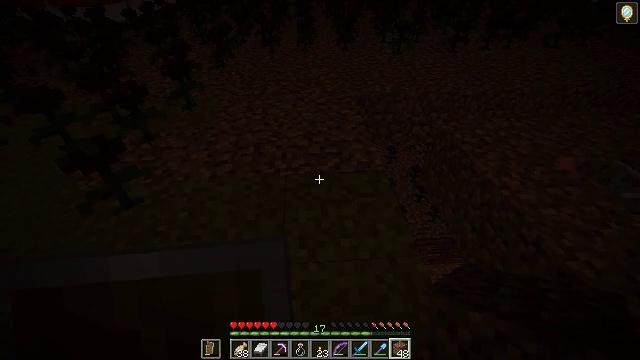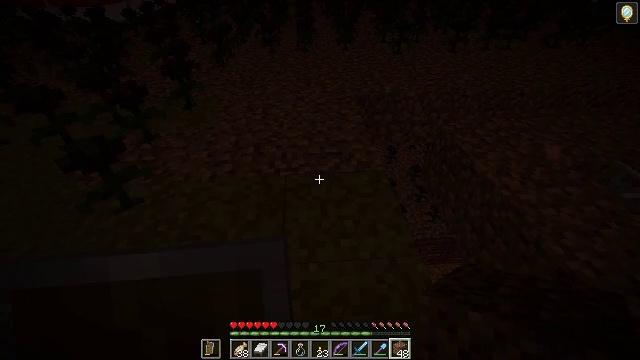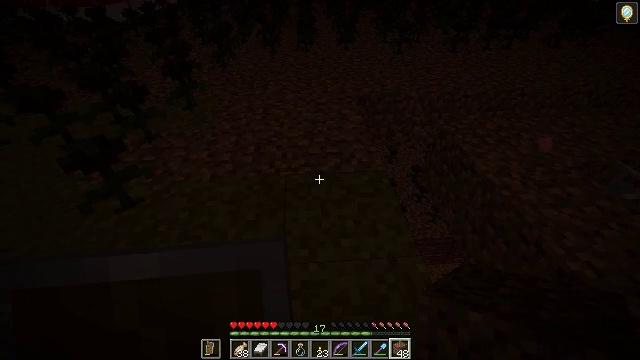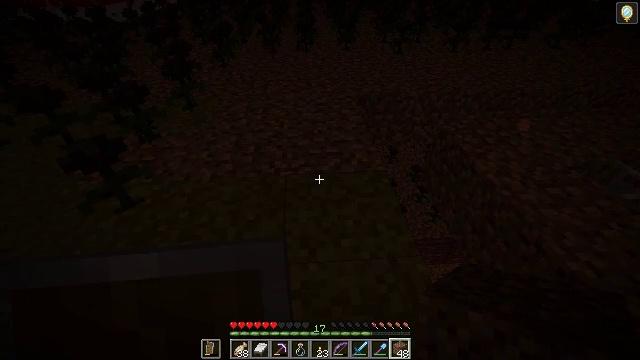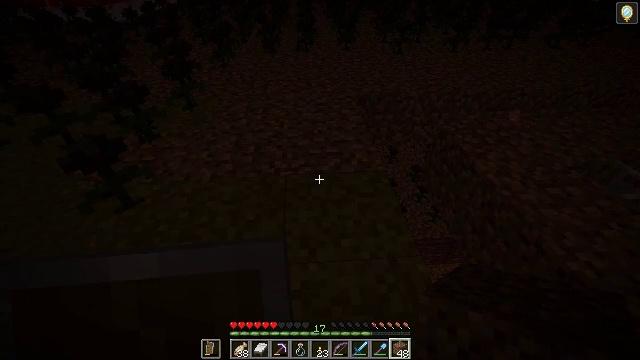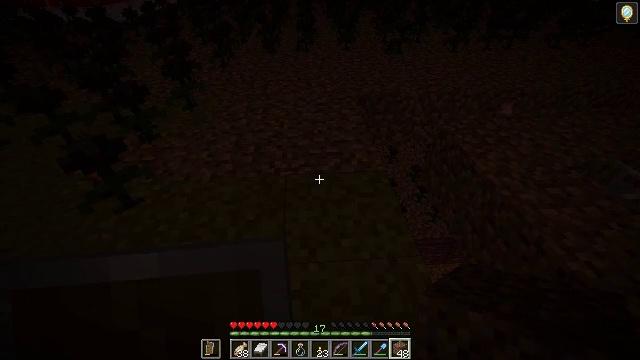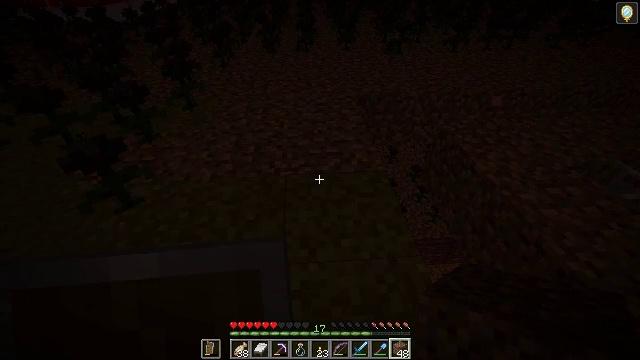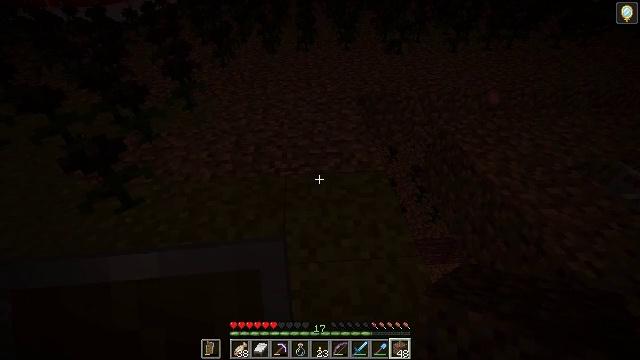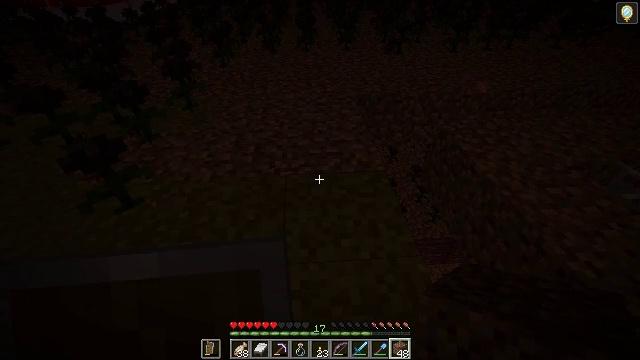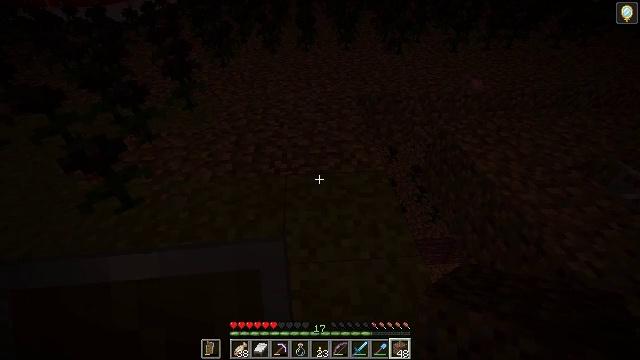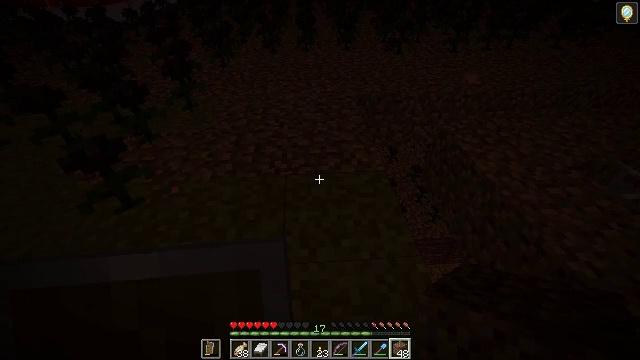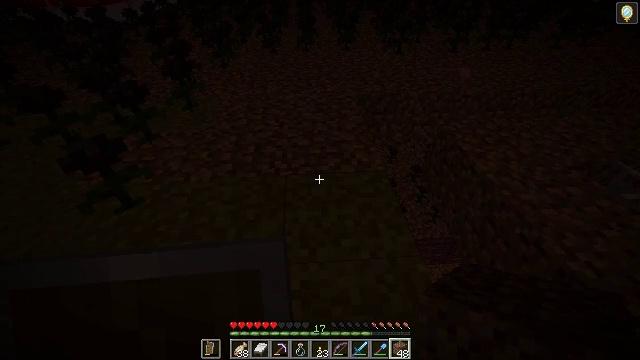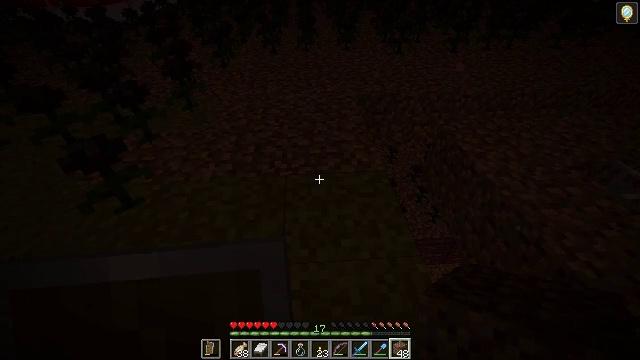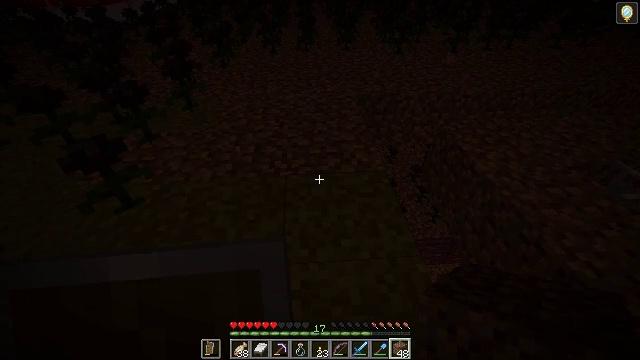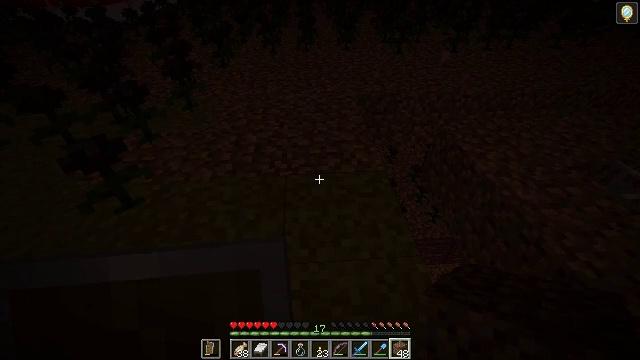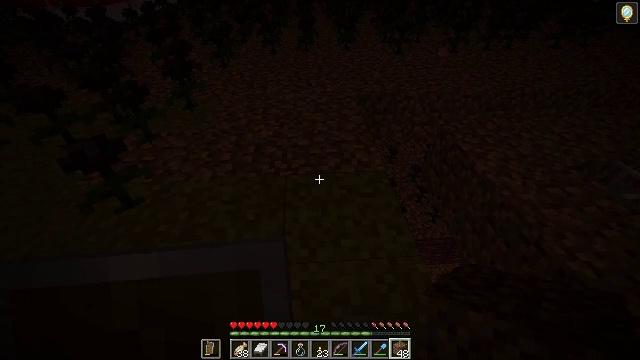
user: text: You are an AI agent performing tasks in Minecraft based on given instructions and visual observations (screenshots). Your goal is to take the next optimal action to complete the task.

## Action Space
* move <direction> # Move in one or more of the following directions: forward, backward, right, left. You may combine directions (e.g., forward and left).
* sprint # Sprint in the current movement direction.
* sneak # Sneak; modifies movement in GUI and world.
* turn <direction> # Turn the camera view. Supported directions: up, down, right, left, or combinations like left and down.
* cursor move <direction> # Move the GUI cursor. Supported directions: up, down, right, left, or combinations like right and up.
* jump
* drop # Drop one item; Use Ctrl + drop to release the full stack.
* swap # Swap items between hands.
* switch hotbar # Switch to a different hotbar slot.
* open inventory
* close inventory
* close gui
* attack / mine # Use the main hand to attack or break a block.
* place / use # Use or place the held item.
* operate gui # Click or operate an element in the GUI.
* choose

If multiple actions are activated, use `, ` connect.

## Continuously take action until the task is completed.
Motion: motion action
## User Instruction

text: Break the dirt block.
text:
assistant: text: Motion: no_op
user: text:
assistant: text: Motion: no_op
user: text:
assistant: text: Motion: no_op
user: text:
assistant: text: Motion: no_op
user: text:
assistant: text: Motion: no_op
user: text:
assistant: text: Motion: no_op
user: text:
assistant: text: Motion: no_op
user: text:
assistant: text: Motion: no_op
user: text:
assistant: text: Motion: no_op
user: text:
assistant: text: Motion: no_op
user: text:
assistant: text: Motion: no_op
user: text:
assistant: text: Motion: no_op
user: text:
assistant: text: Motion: no_op
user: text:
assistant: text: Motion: no_op
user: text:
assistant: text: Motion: no_op
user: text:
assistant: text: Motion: no_op
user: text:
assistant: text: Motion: no_op
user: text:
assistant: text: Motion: no_op
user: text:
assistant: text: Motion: no_op
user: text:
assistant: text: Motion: no_op
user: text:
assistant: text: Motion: no_op
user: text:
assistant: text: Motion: no_op
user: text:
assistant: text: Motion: no_op
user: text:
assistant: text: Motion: no_op
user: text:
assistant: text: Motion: no_op
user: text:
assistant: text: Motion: no_op
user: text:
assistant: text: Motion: no_op
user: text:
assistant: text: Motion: no_op
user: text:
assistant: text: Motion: no_op
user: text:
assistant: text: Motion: no_op